Aerial crown-view tile of a tropical tree (Barro Colorado Island, Panama), acquired 20250915:
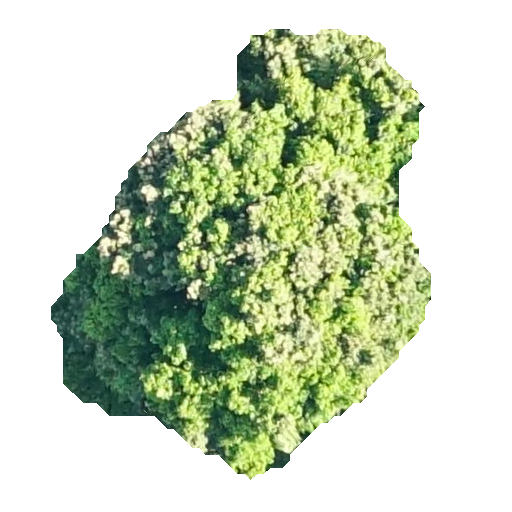
Species: Prioria copaifera
GBIF accepted scientific name: Prioria copaifera
Crown area: 160.635 m²